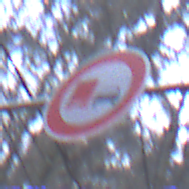
Verkehrszeichen: UeberholverbotKraftfahrzeuge
Umgebung: Outdoor, Nature
Tageszeit: MorningAfternoon
Wetter: Overcast
Licht: Natural
Jahreszeit: Winter
Kontrast: LowContrast